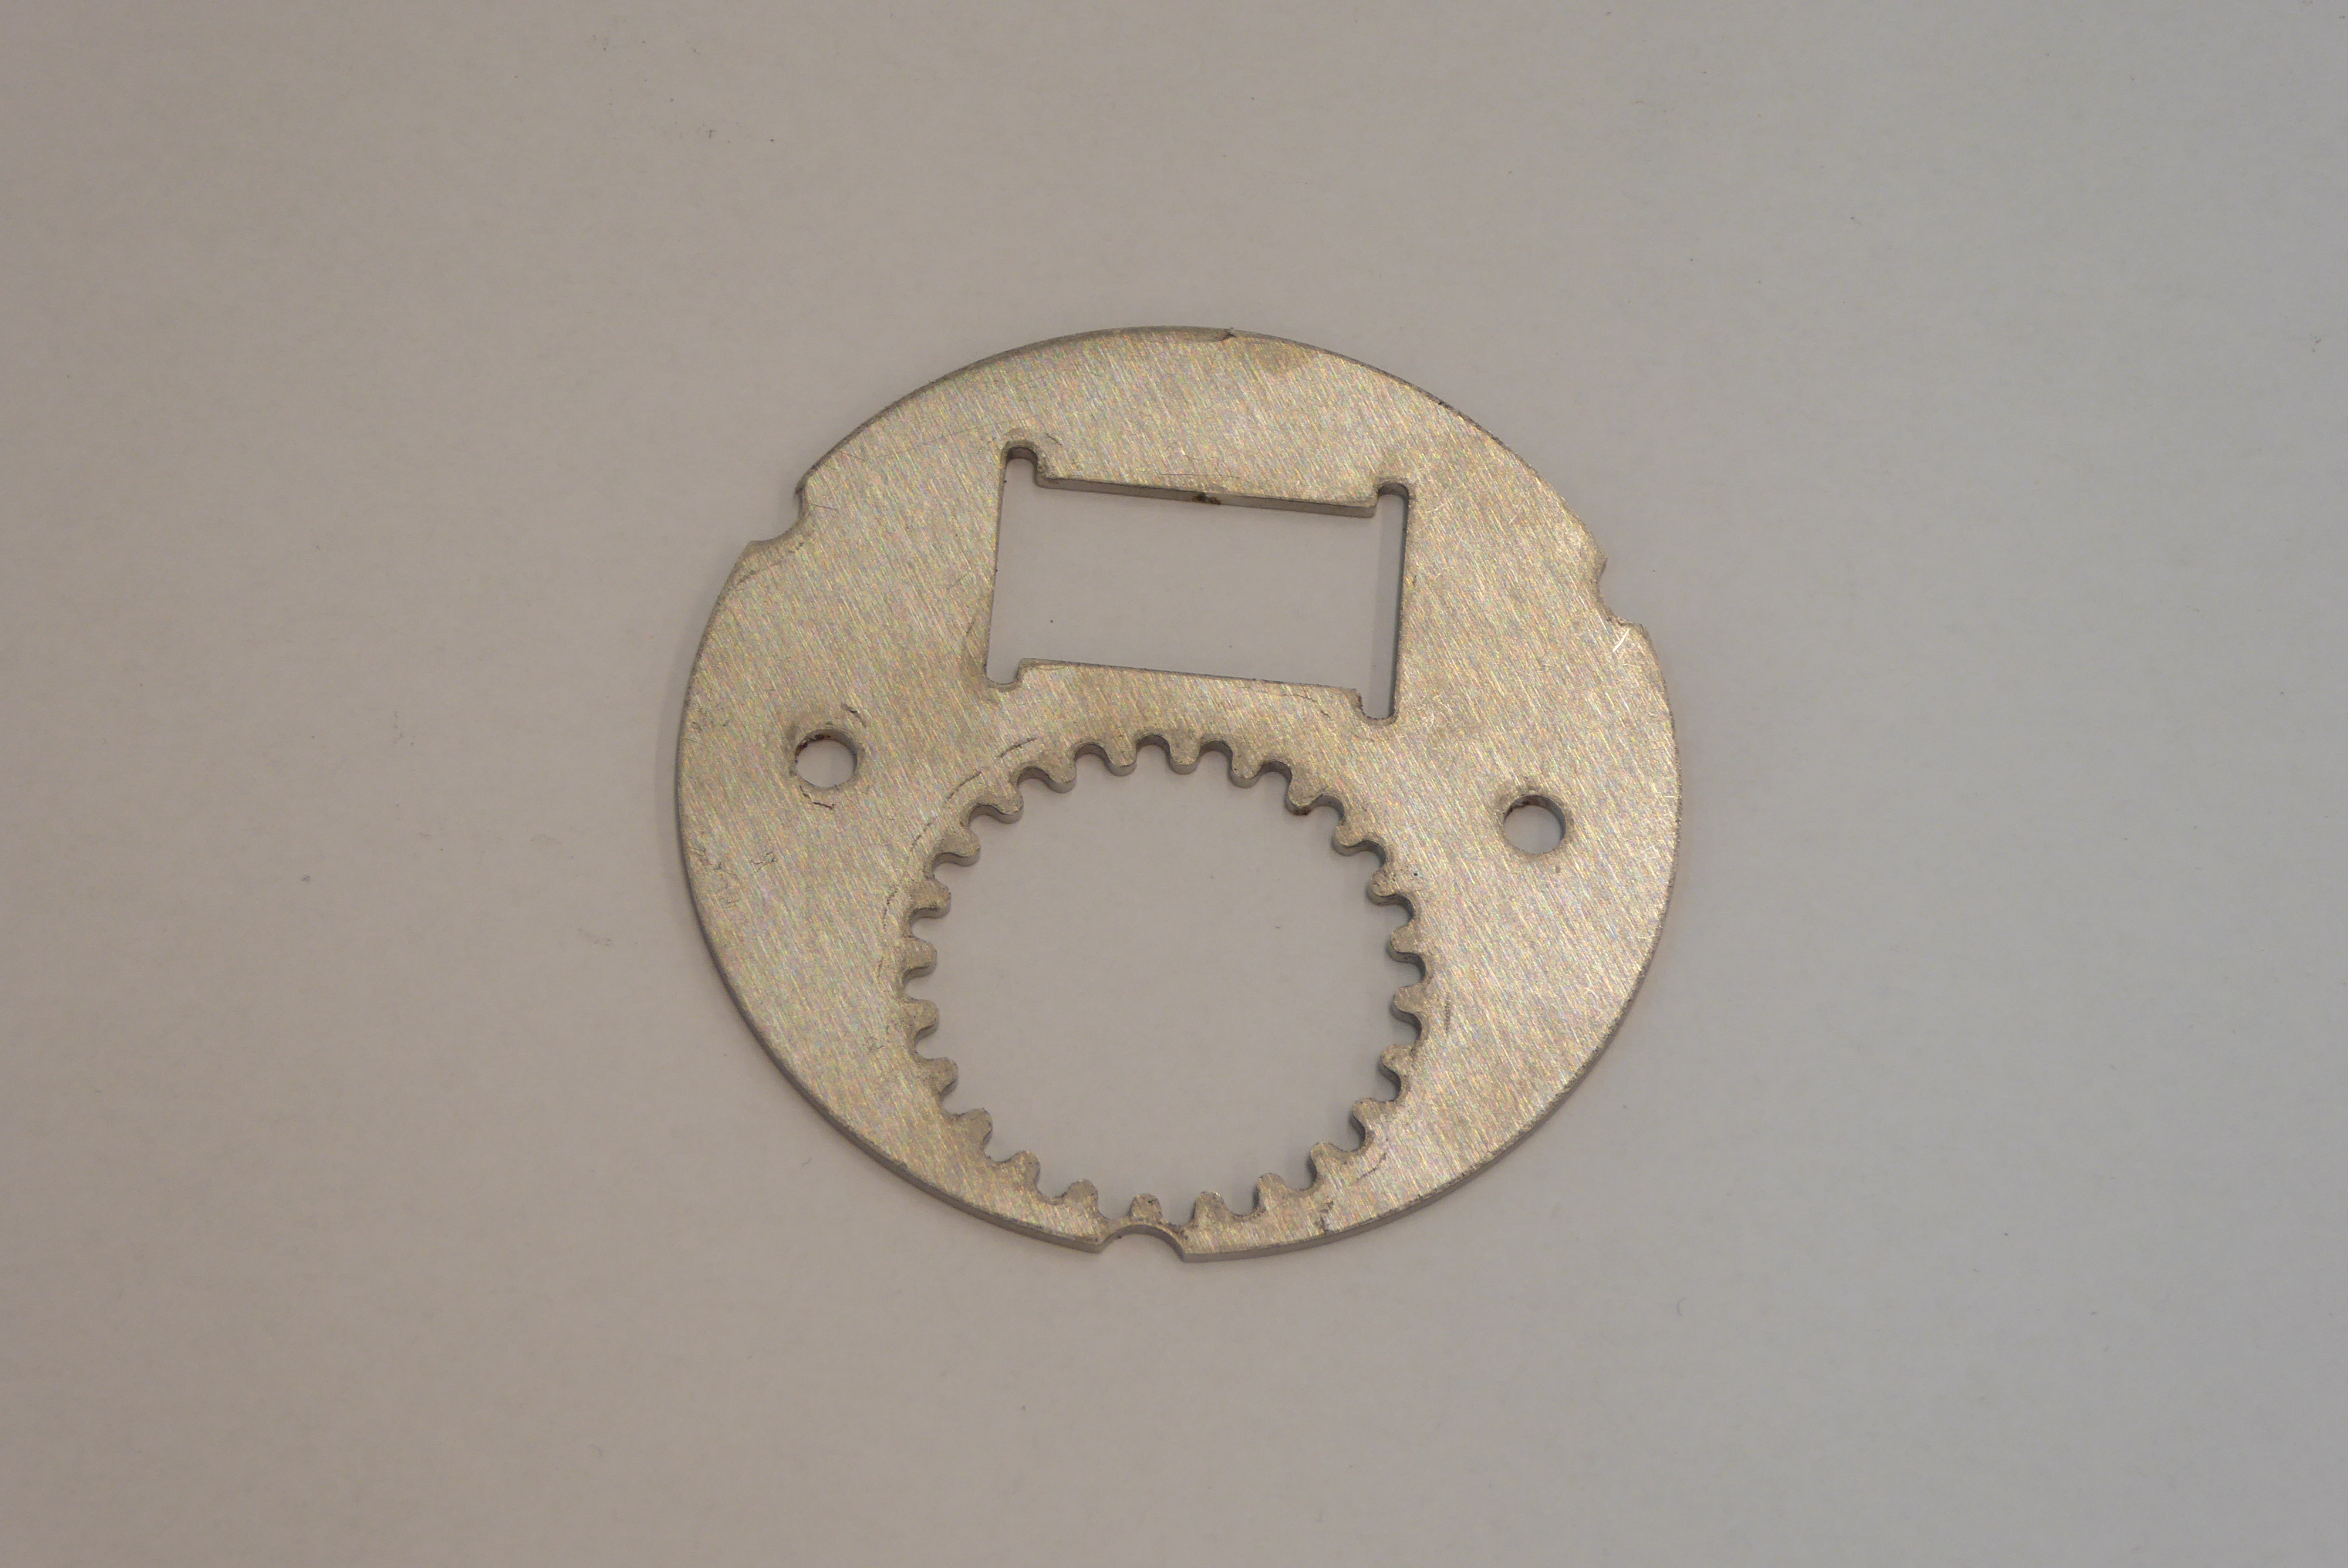
Label: Bottle Opener - Inlay